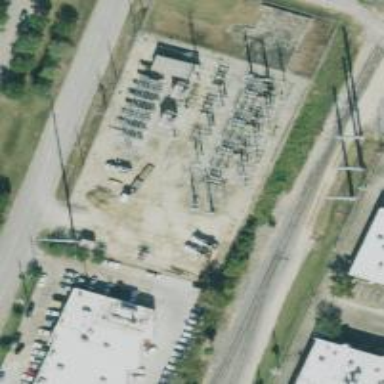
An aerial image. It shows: Switch used for power control.